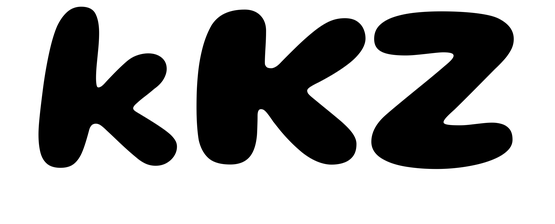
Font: Gluten_Bold